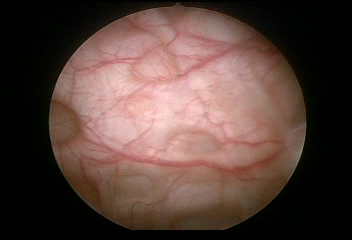
Modality: WLC
Class: Normal mucosa
Bladder cancer association: No